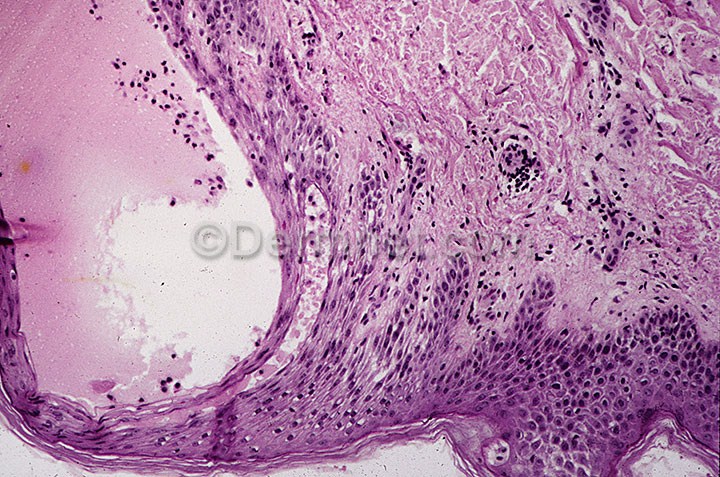
Disease: Eczema Photos